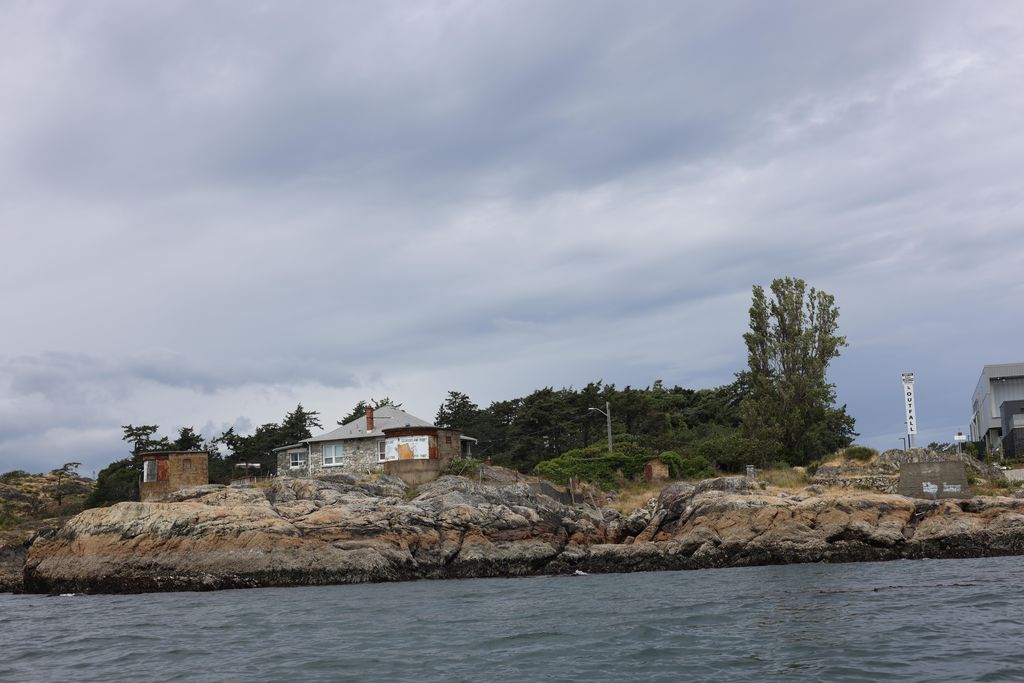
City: victoria